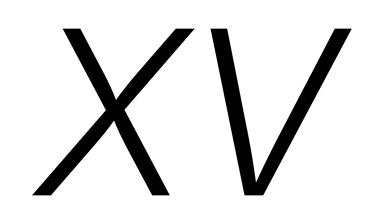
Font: Inter-Italic_Light_Italic